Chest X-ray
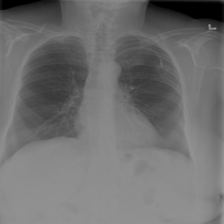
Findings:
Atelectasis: negative
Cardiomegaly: negative
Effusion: negative
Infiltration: positive
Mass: negative
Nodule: negative
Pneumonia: negative
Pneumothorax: negative
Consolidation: negative
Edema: negative
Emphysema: negative
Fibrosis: negative
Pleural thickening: negative
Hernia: negative